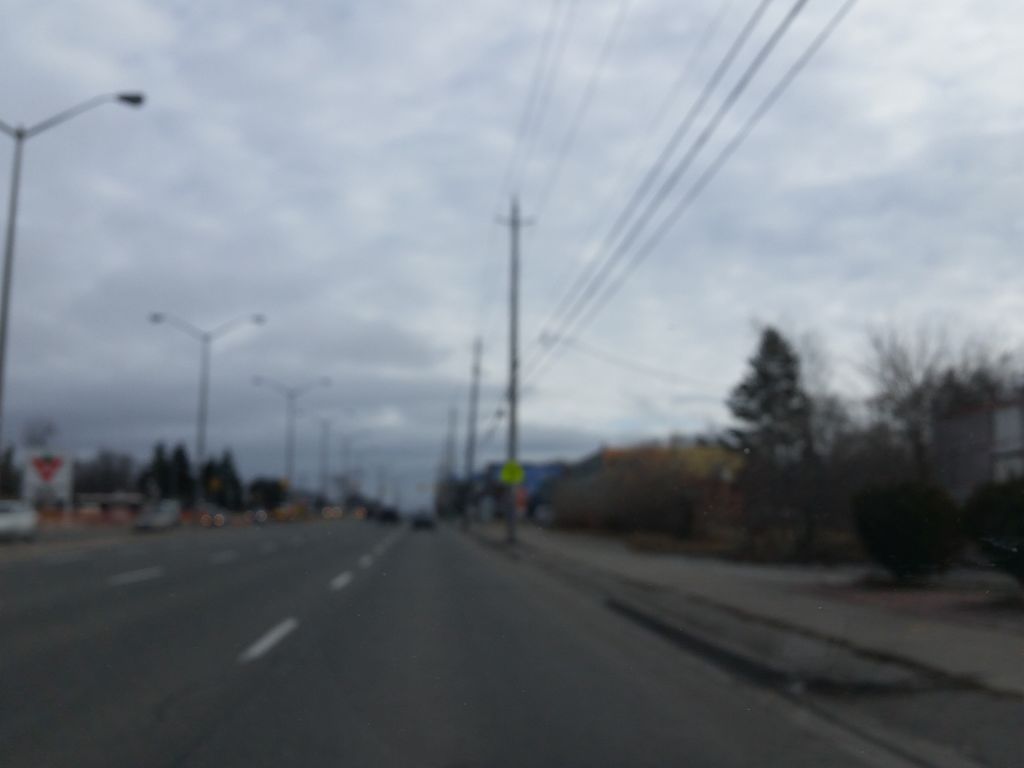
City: toronto